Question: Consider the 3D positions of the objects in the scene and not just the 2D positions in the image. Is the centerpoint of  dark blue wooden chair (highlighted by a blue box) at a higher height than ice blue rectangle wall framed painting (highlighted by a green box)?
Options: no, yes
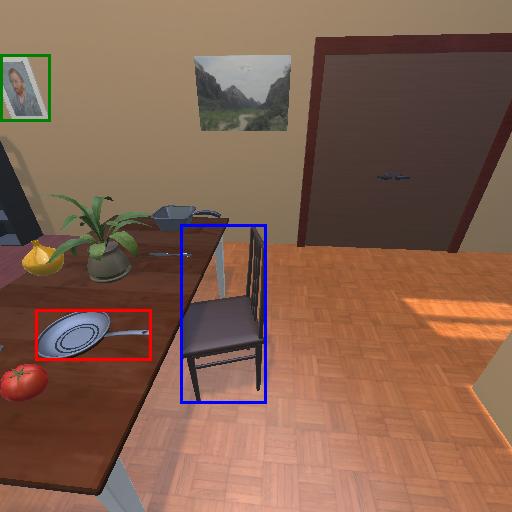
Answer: no